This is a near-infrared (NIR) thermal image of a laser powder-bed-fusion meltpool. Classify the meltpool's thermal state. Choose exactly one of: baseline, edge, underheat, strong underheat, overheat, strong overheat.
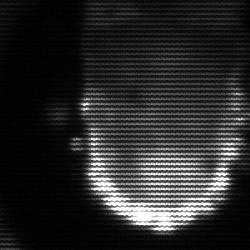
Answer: baseline